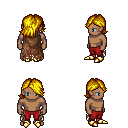
a pixel art fantasy rpg character, male body template, human, dark skin, brown tattered cape, red pants, blonde swoop hairstyle, gold boots, four views (front, back, left, right), 2x2 character sprite sheet, small pixel art, hard edges, no anti-aliasing